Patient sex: M
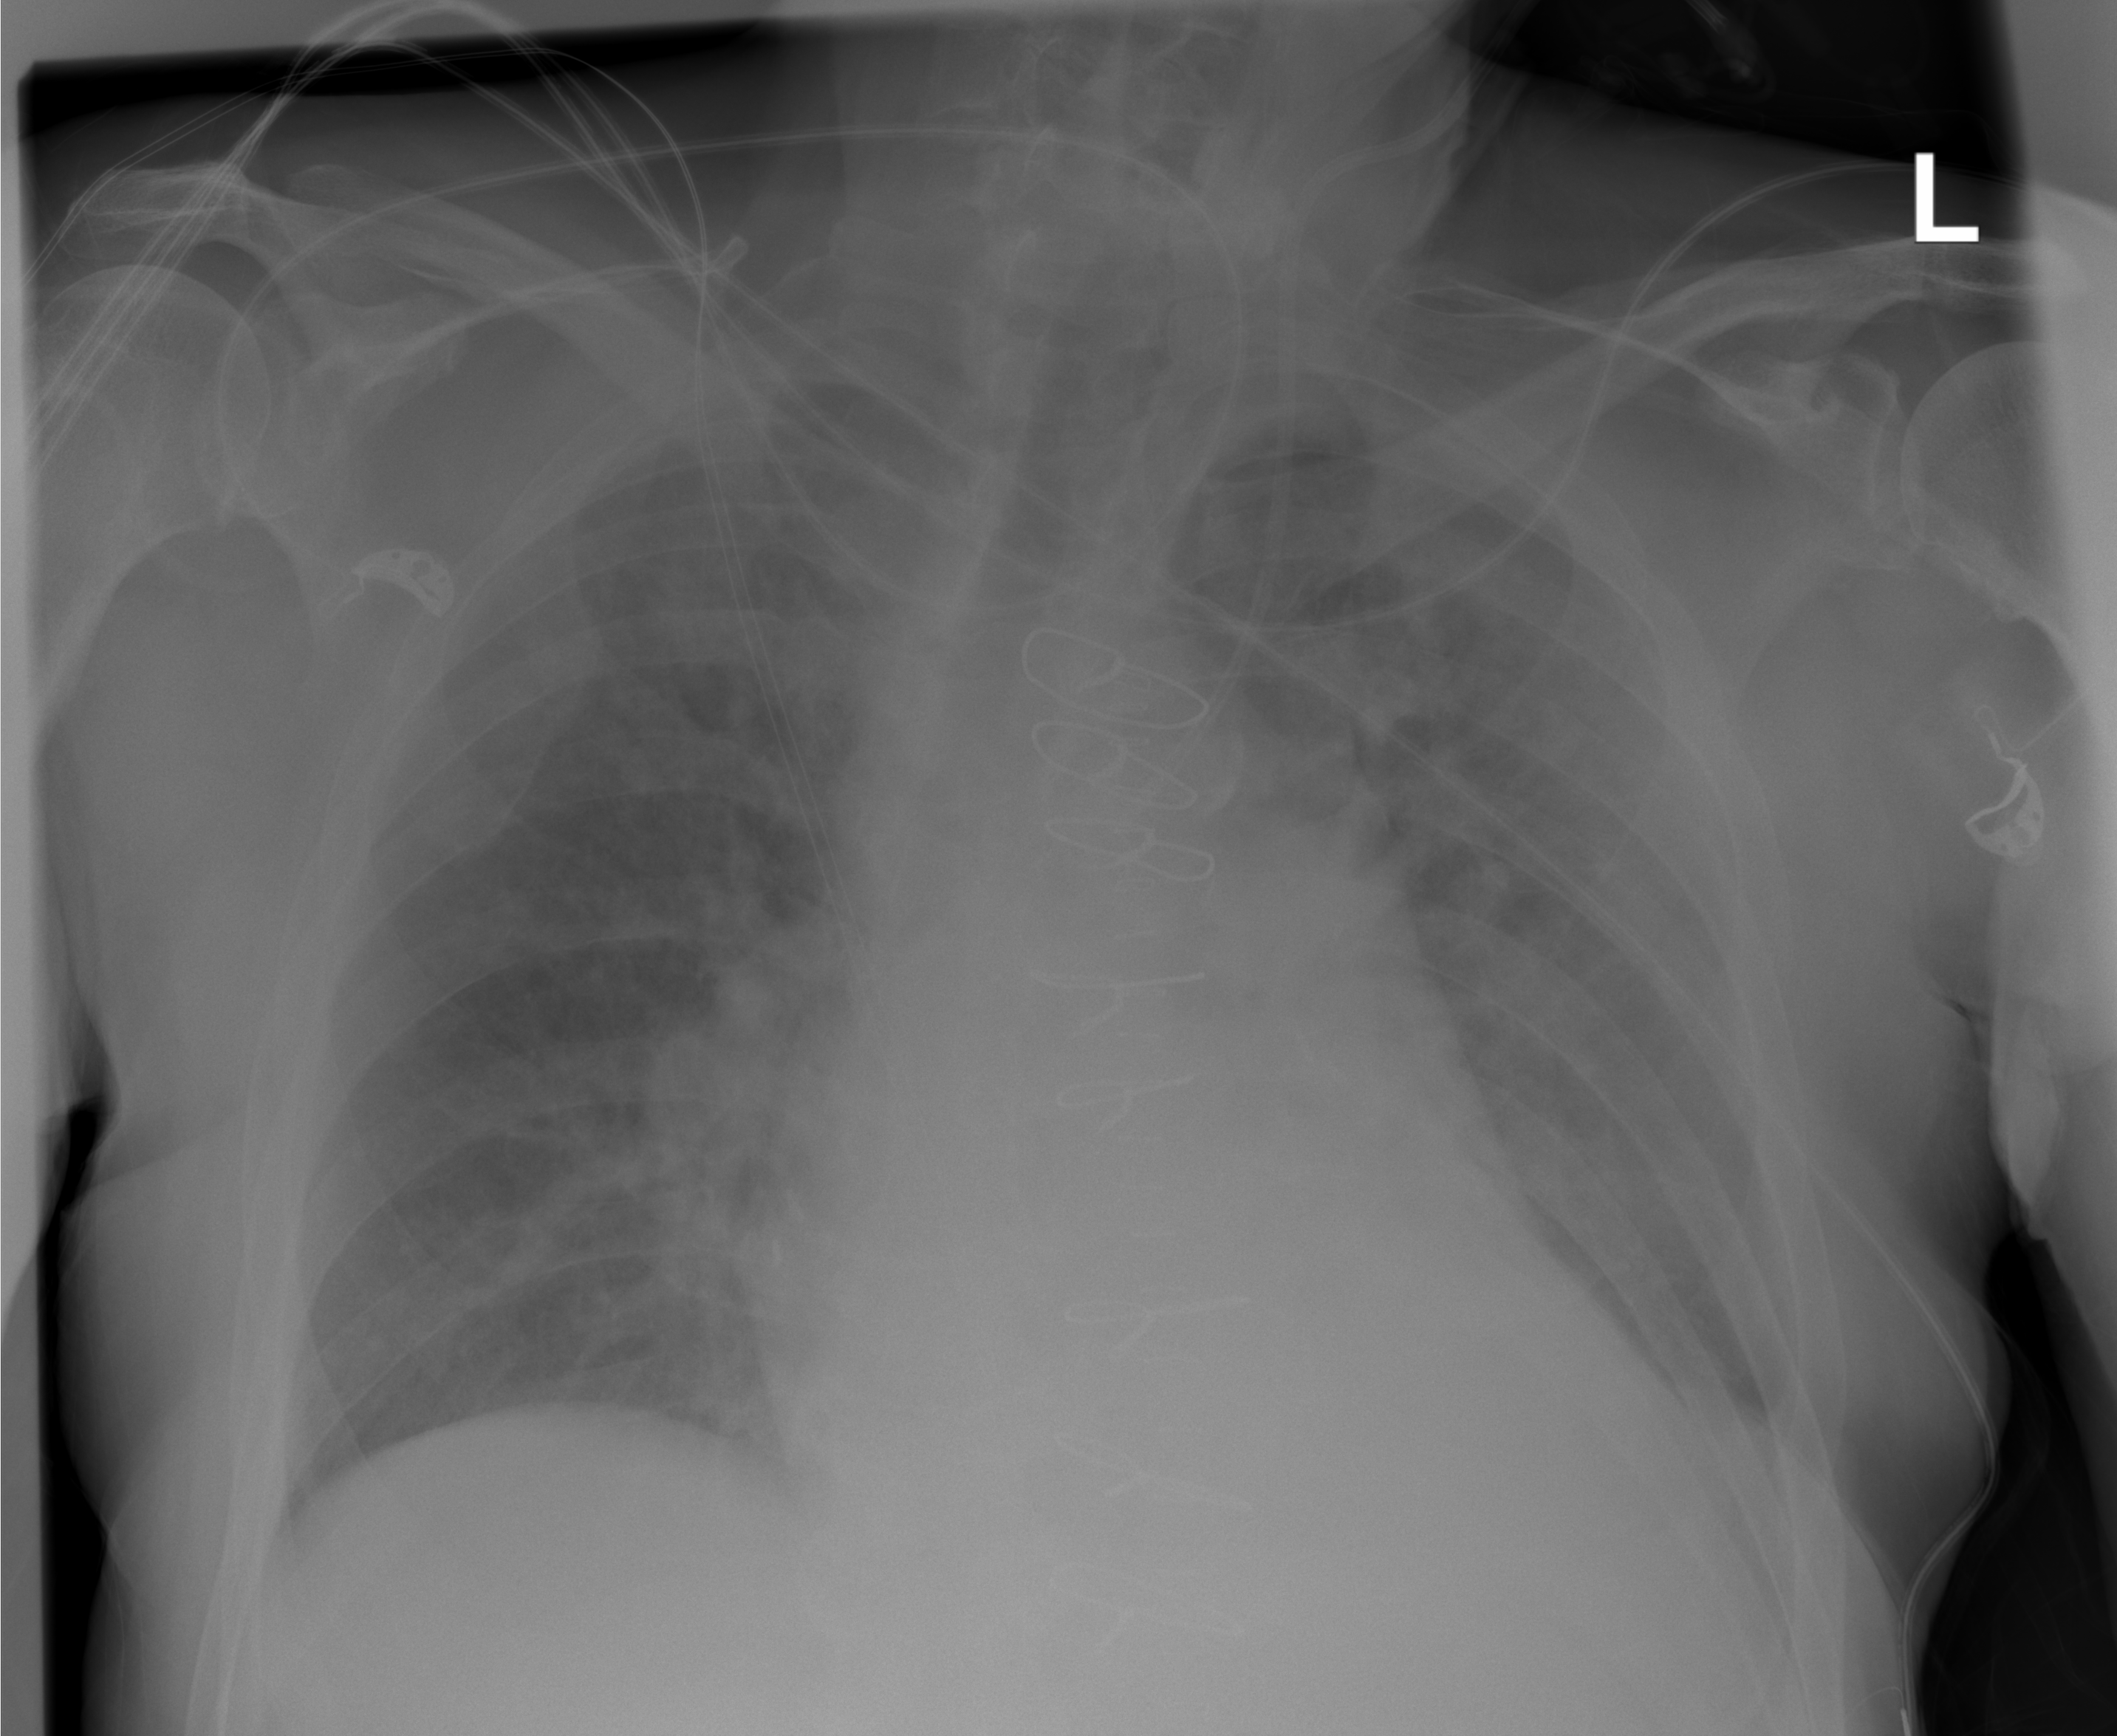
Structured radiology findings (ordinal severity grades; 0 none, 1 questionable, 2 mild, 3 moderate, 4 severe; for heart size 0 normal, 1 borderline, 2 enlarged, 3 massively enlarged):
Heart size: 2
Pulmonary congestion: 2
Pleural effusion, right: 1
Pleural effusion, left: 2
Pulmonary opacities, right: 2
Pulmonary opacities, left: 2
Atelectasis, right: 0
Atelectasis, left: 0